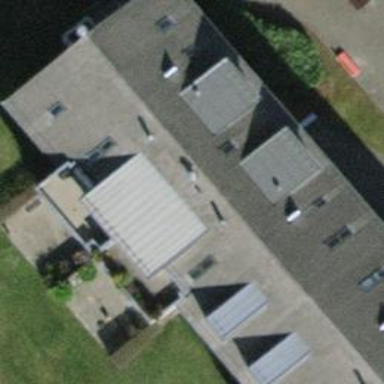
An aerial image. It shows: Pitched roof building.